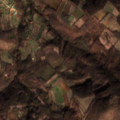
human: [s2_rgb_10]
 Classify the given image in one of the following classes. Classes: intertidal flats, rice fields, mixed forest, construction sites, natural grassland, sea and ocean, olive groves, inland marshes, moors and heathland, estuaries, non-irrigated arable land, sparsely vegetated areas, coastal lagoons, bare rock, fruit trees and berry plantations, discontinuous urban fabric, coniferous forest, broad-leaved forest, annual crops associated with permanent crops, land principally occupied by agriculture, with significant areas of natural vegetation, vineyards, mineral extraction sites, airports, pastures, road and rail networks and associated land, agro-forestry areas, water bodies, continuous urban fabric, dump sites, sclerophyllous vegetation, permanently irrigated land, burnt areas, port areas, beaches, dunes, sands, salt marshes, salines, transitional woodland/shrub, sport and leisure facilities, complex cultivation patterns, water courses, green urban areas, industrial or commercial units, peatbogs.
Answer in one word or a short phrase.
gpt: discontinuous urban fabric, complex cultivation patterns, land principally occupied by agriculture, with significant areas of natural vegetation, broad-leaved forest, transitional woodland/shrub